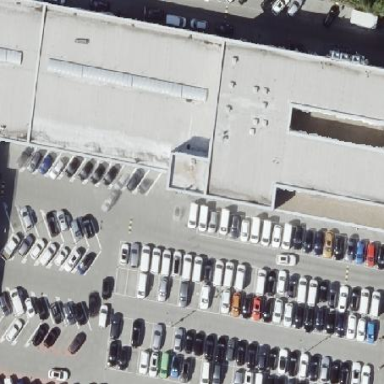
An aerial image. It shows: Commercial building.